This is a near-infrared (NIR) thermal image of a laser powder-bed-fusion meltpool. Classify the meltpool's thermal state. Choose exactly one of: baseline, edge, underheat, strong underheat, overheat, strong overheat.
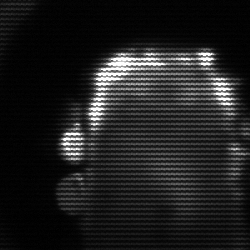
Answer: baseline